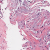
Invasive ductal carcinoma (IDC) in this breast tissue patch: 0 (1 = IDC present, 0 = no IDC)